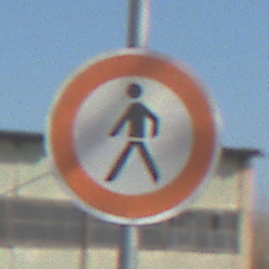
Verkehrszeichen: VerbotFussgaenger
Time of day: Midday
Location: Outdoor (Suburban)
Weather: PartlyCloudy
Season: NotSpecified
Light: Natural